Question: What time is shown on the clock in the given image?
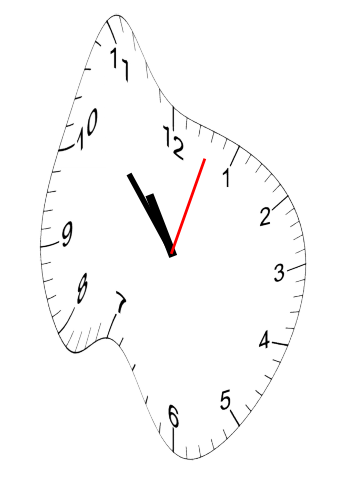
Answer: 10:53:03